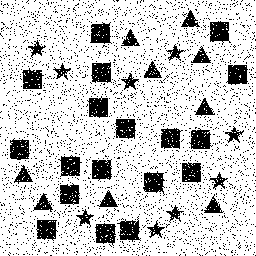
Squares: 18
Triangles: 9
Stars: 9
Total shapes: 36